Question: I'm trying to make a page where I have 3 divs next to each other. The left and right div both have limited content, the center div will in many cases have more content than fits on the page. My goal is to give the center div a vertical scrollbar when needed. Should the left or right div actually ever have too much content, then the complete page should be scrollable.
this is how I want it to look:

'''
<div id="everything">
<div id="centeredDiv">
<div id="left">text</div>
<div id="main">plenty of content</div>
<div id="right">text</div>
</div>
</div>
'''
here is the css:
'''
div {
padding: 0px;
margin: 0px;
border: 0px;
height: 100%;
}
div#everything {
width: 100%;
text-align: center;
left: 0px;
top: 0px;
}
div#centeredDiv {
width: 200px;
display: inline-block;
position: relative;
}
div#left, div#right {
width:100px;
background-color: yellow;
position: absolute;
top: 0px;
}
div#left {
left:-100px;
}
div#right {
left:200px;
}
div#main {
width:200px;
background-color: orange;
overflow-y : auto;
}
'''
I tried to make a simplified jsfiddle example: <URL>
clicking the button will increase content in the center div. When the page is full, I'd like to have scrollbars for the center div, but they don't show up. Can anyone help me accomplish that?
I also wouldn't mind the 3 divs actually taking up the entire space up to the bottom of the page even when they don't have much content. Is there a way to make height:100% greedy?
Should I arrange my 3 divs differently?
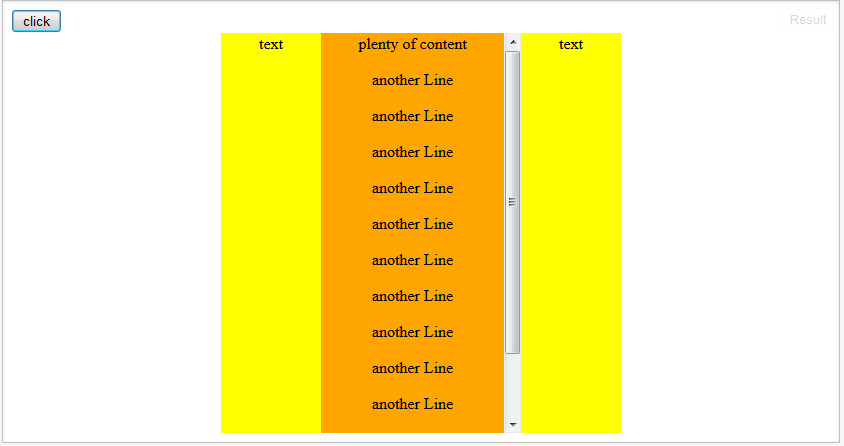
Answer: This will be pretty close to what you're looking for it sounds like: <URL>.
I actually only changed one thing: 'height: 100%' to 'height:100vh'.
'''
div {
padding: 0px;
margin: 0px;
border: 0px;
height: 100vh;
}
'''
'vh' is setting it to 100% of the viewport height. It's a new CSS3 unit. Using it just depends on what sort of compatibility you need with it. All major modern browsers support it. And it seems to have pretty good support for a few generations back: <URL>.
CSS-tricks.com has a <URL> about Viewport Height.